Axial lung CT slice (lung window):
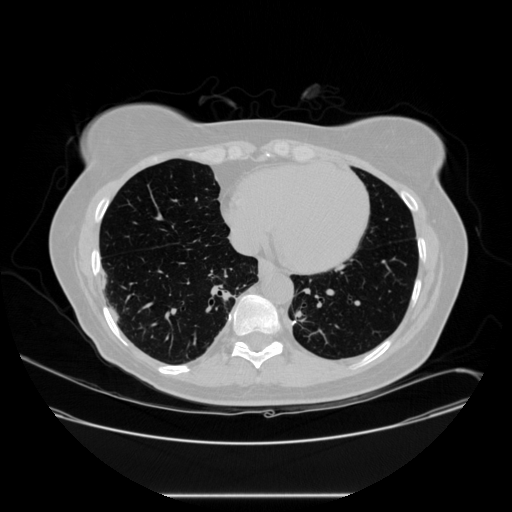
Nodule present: no